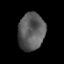
Tissue: prostate
Cell type: T cells
Senescence score: 0.1168
Nuclear area (px): 976
Mean DAPI intensity: 91.392